Field crop: maize
Growth stage: 2
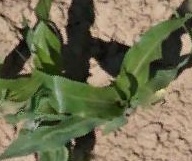
Species: maize